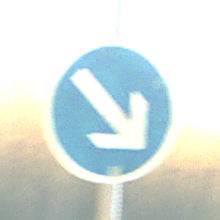
Verkehrszeichen: VorgeschriebeneVorbeifahrtRechts
Umgebung: Outdoor, Nature
Tageszeit: MorningAfternoon
Wetter: PartlyCloudy
Licht: Natural
Jahreszeit: NotSpecified
Kontrast: HighContrast